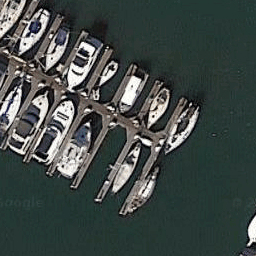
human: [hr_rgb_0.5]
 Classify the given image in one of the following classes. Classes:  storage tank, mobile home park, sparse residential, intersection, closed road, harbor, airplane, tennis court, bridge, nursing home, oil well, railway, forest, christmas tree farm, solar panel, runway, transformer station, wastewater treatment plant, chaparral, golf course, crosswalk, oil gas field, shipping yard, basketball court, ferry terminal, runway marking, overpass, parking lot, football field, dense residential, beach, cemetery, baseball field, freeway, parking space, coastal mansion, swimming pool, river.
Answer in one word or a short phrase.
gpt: harbor